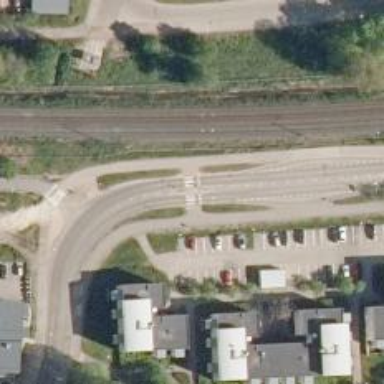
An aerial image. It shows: Marked road crossing with pedestrian island.